Interaction volume radius: 5 \u00c5
Interaction volume height: 20 \u00c5
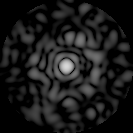
Disorder parameter: 0.8727